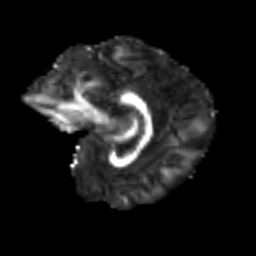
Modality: FA
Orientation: sagittal
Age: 31
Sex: female
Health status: ill
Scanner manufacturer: siemens
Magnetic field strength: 3 T
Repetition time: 8.7 s
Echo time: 0.11 s